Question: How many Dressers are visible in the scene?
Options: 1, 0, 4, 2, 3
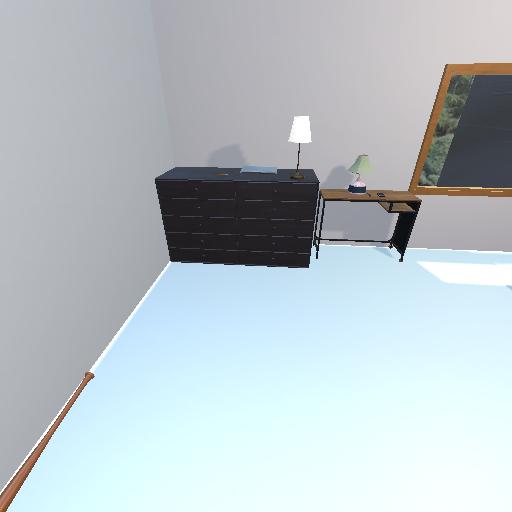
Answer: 1